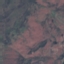
Label: HerbaceousVegetation